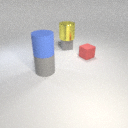
small gray rubber cube below large yellow metal cylinder